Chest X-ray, AP view. Patient: 59 years old, sex F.
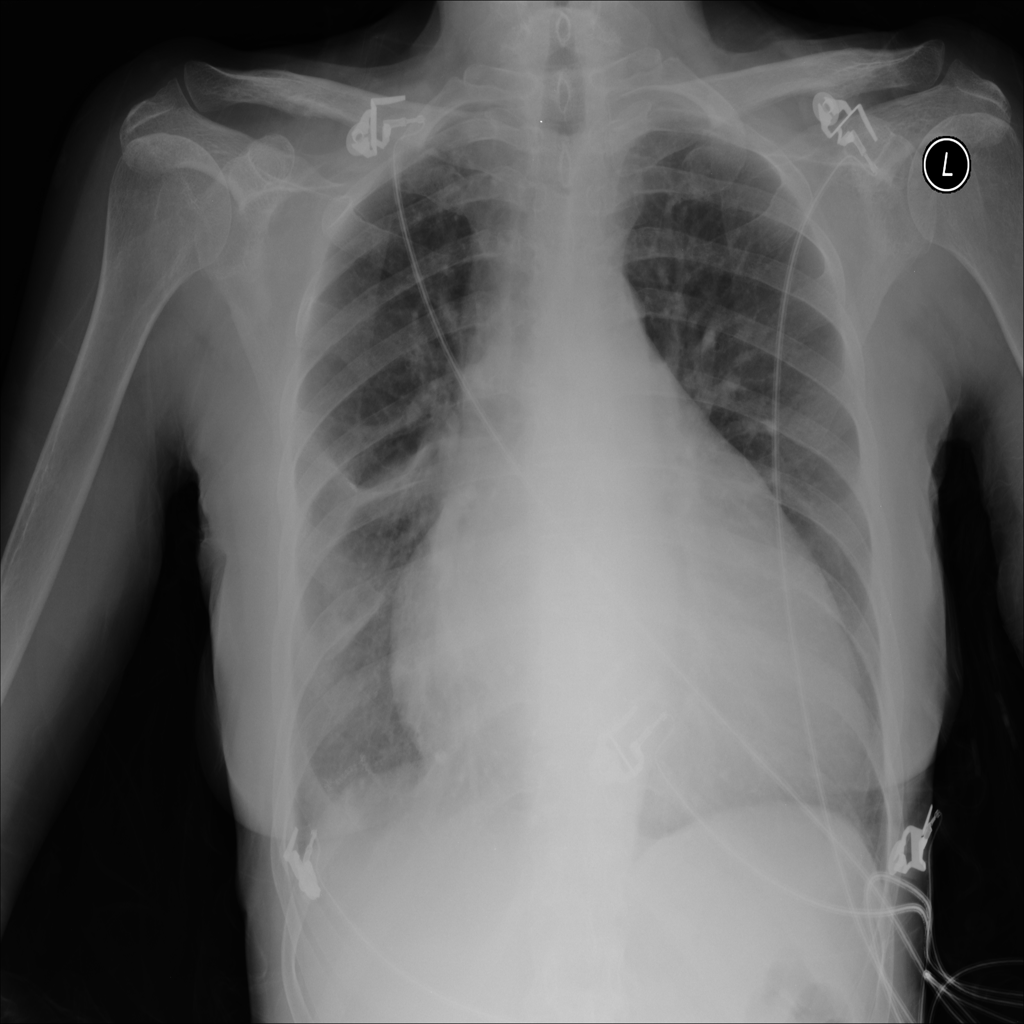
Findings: Cardiomegaly, Effusion